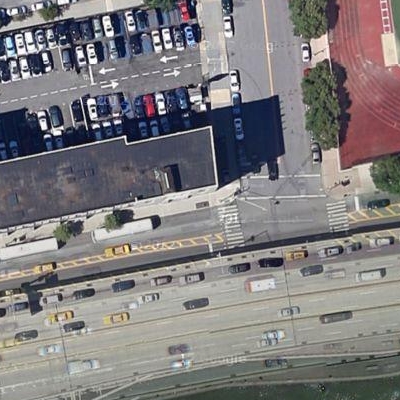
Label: cIndustry